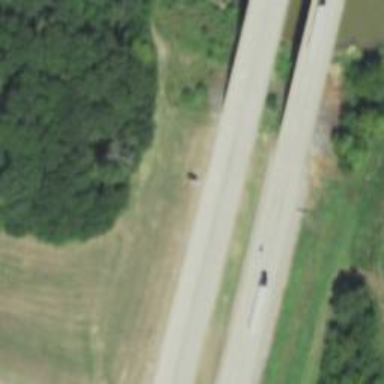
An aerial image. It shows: Bridge for trunk highway with expressway access.